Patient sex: M
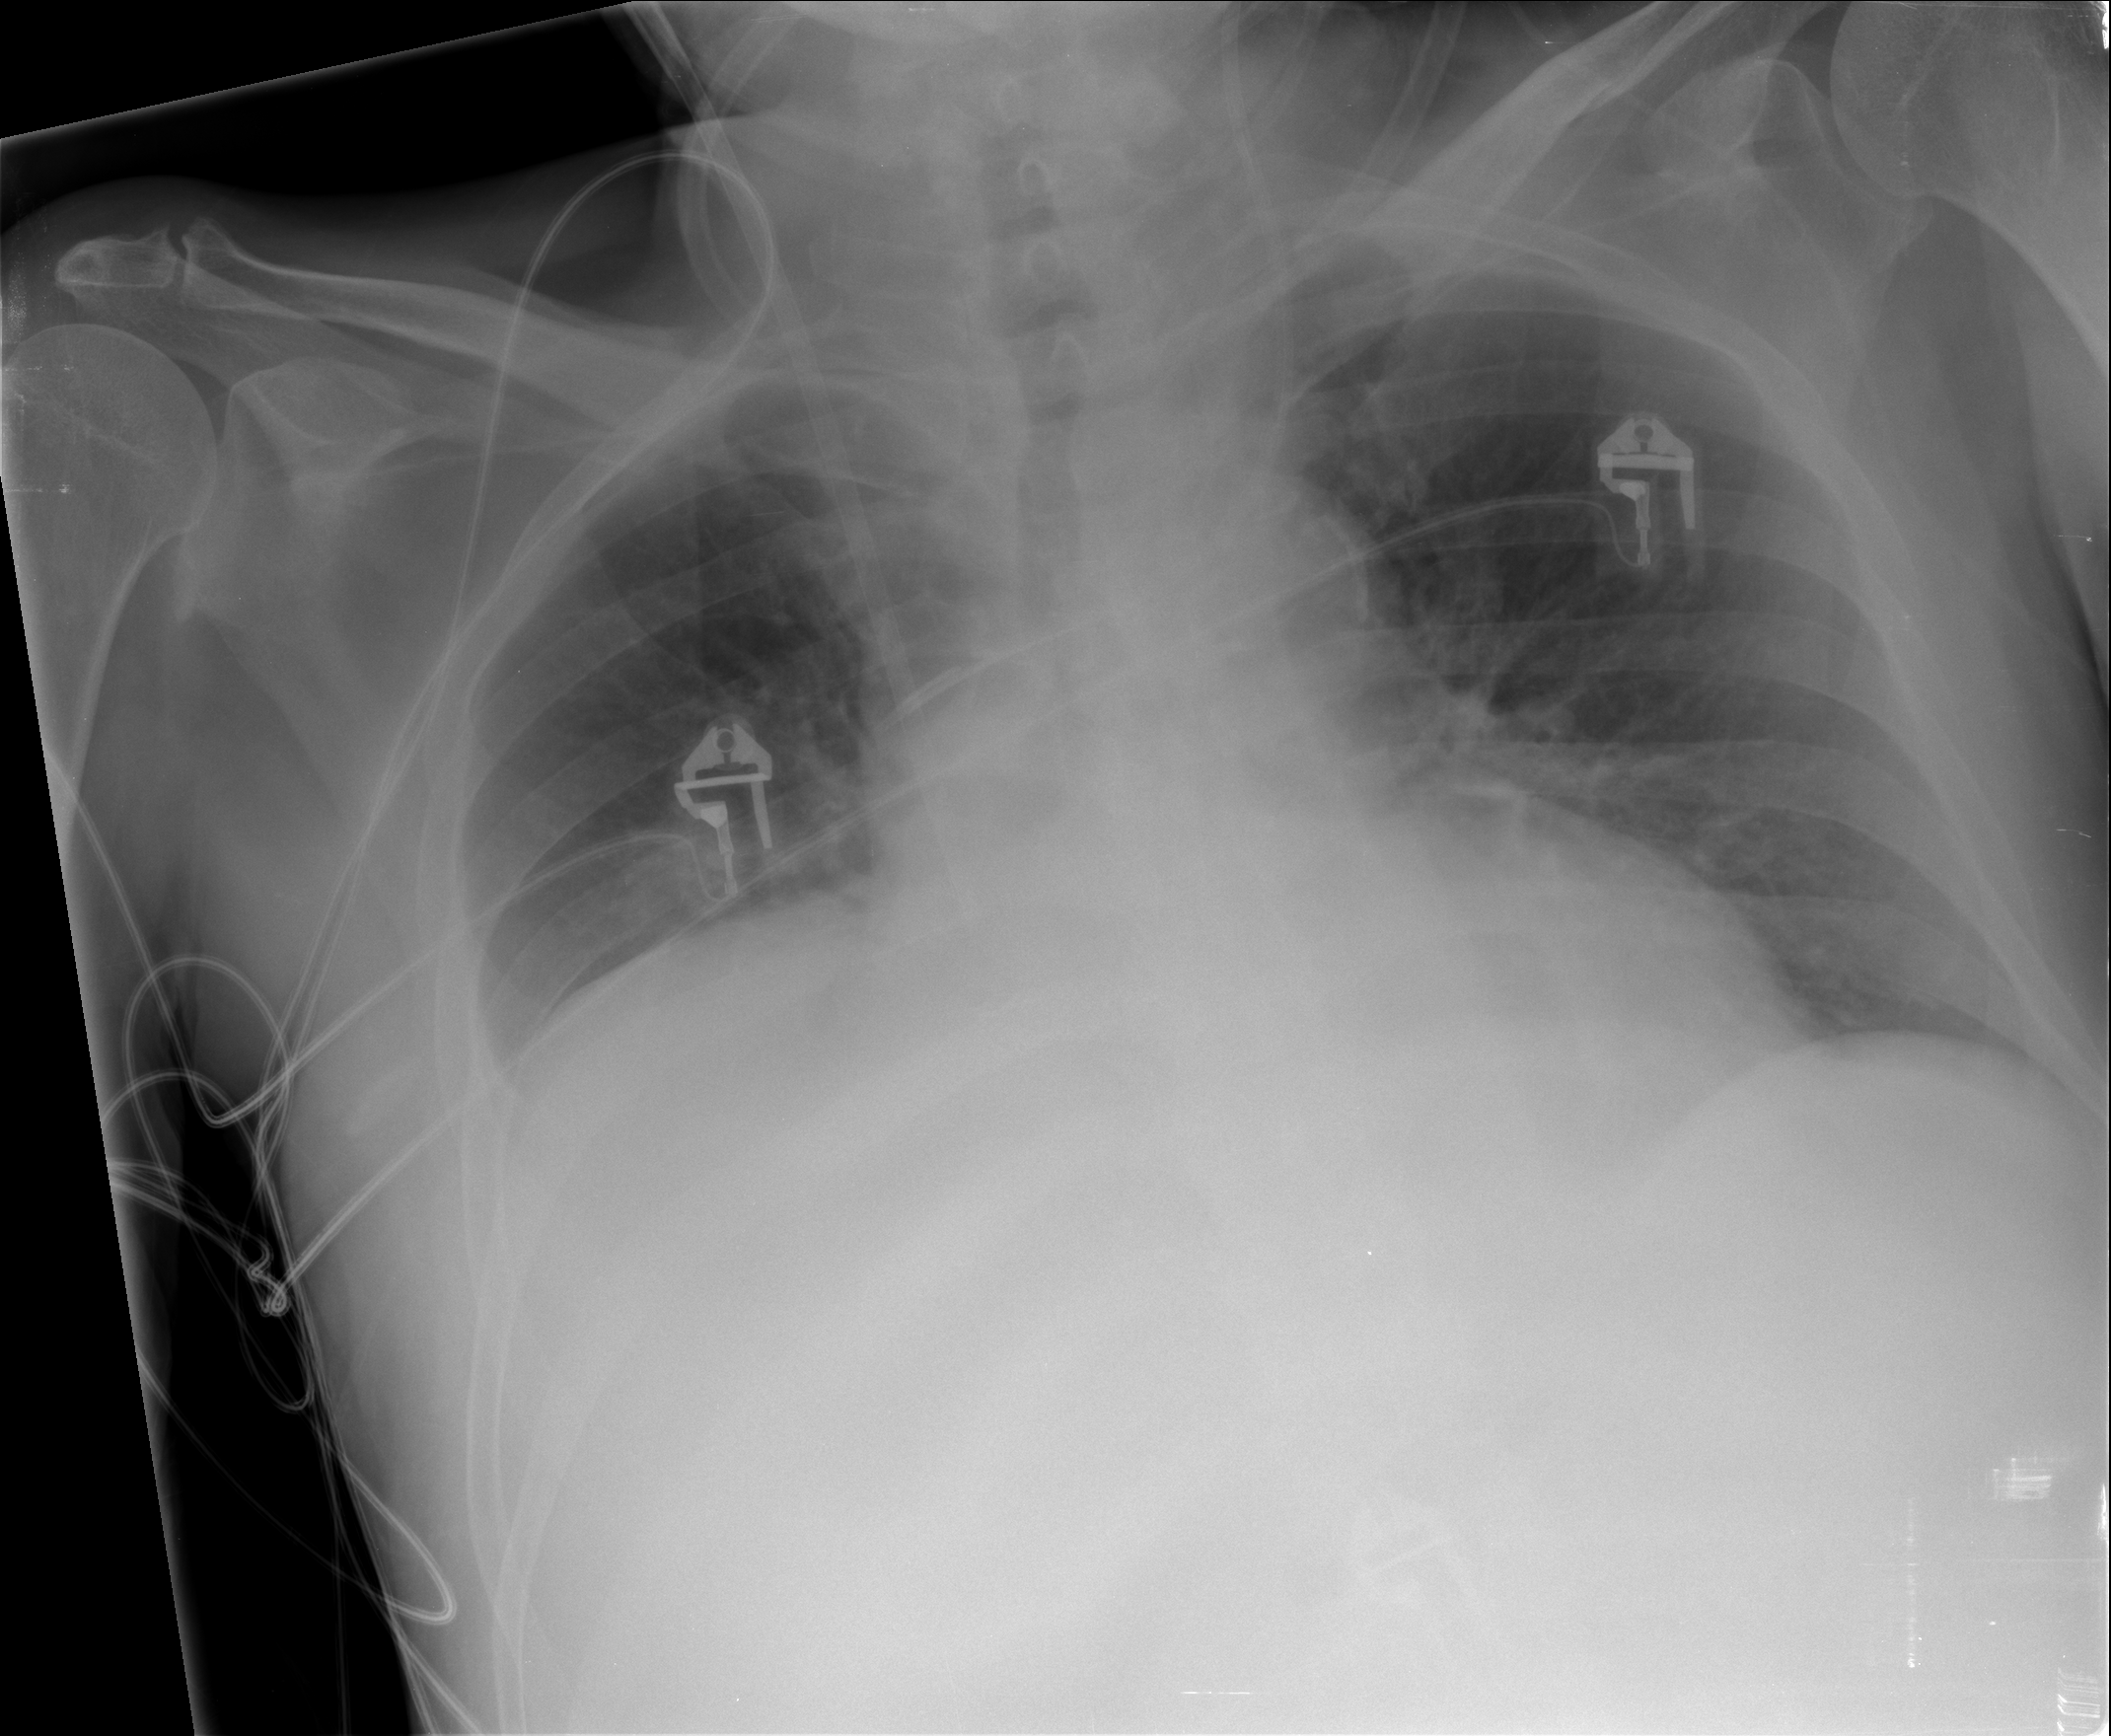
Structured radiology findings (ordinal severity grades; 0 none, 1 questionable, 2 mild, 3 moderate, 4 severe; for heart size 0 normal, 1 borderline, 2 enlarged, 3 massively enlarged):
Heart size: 2
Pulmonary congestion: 2
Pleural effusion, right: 1
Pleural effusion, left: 0
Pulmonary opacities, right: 0
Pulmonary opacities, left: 0
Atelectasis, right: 2
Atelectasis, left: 1